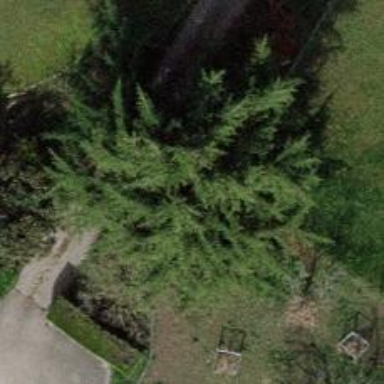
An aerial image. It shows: Evergreen tree with needle-leaved leaves.